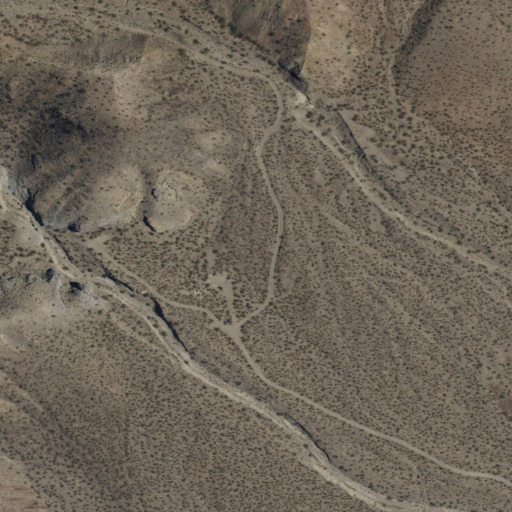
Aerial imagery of valley in California named Lead Canyon containing only shrub